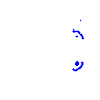
Particle: pion